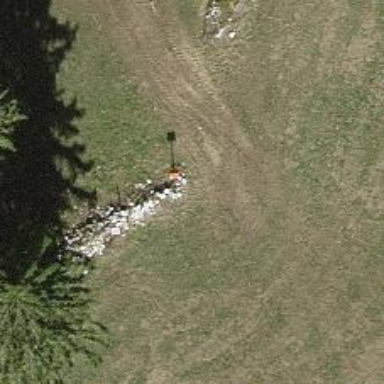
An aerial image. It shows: Pole with roof-covered pipeline marker.